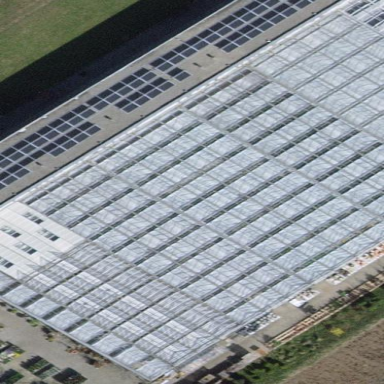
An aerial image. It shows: Commercial building.